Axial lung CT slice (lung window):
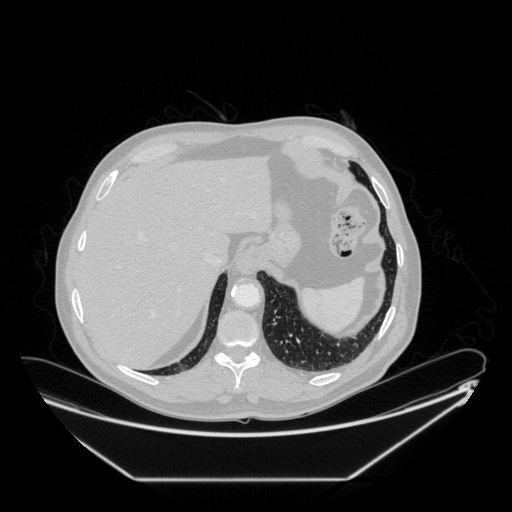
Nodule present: no